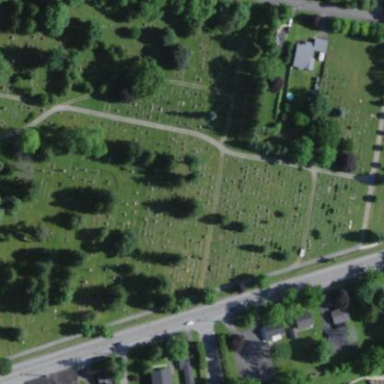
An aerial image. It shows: Cemetery.